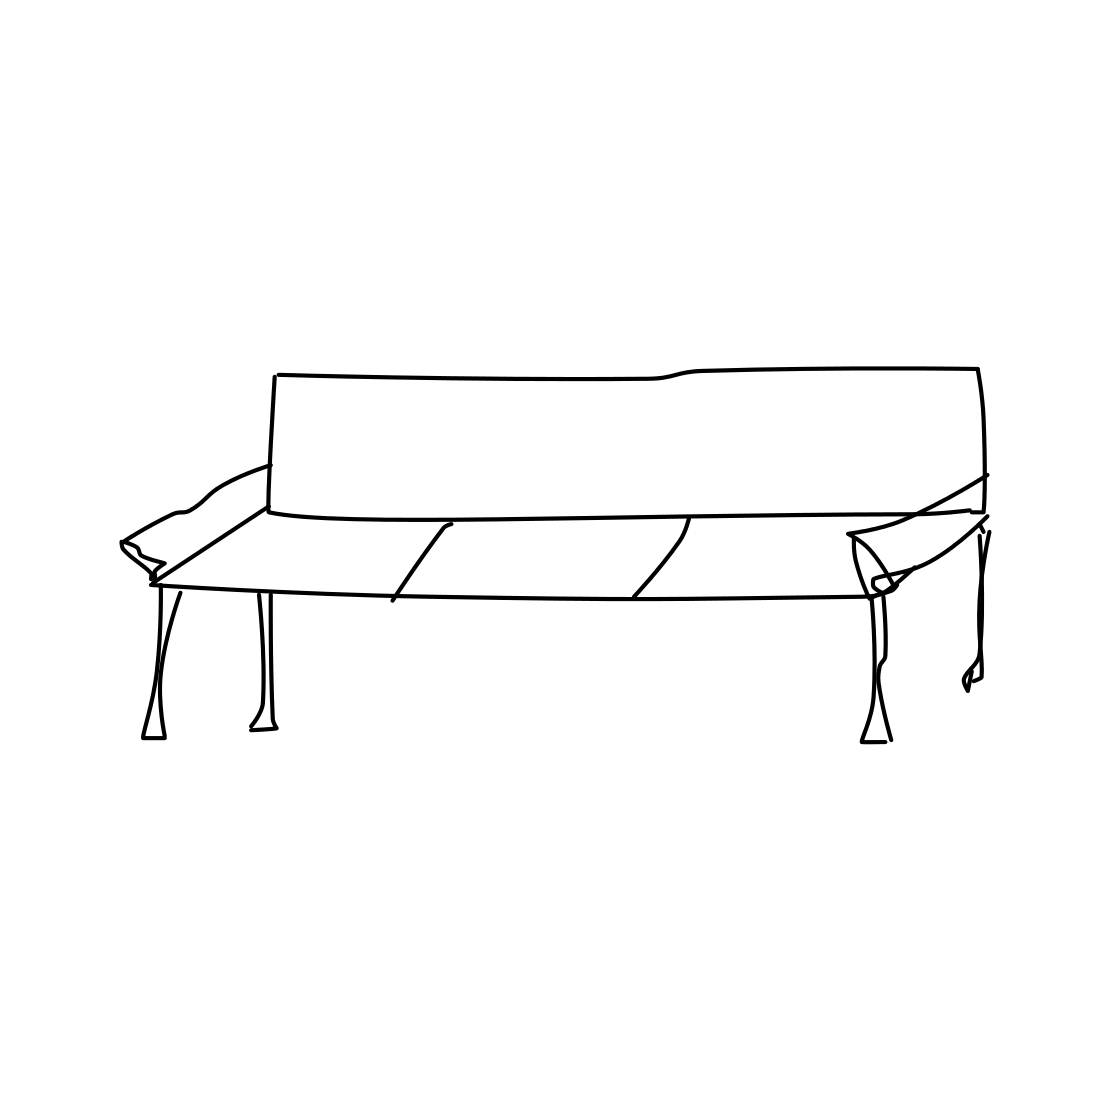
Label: couch